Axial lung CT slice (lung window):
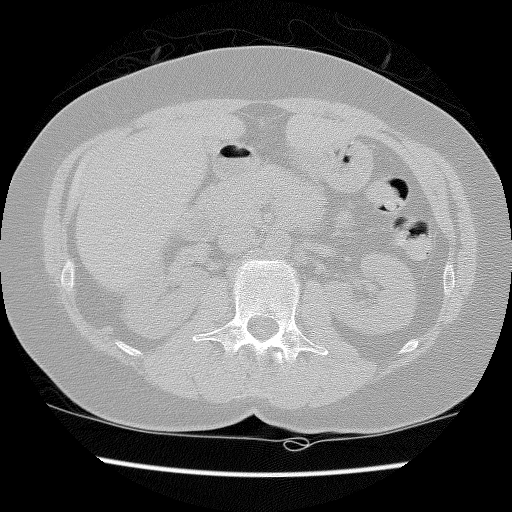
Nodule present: no